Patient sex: M
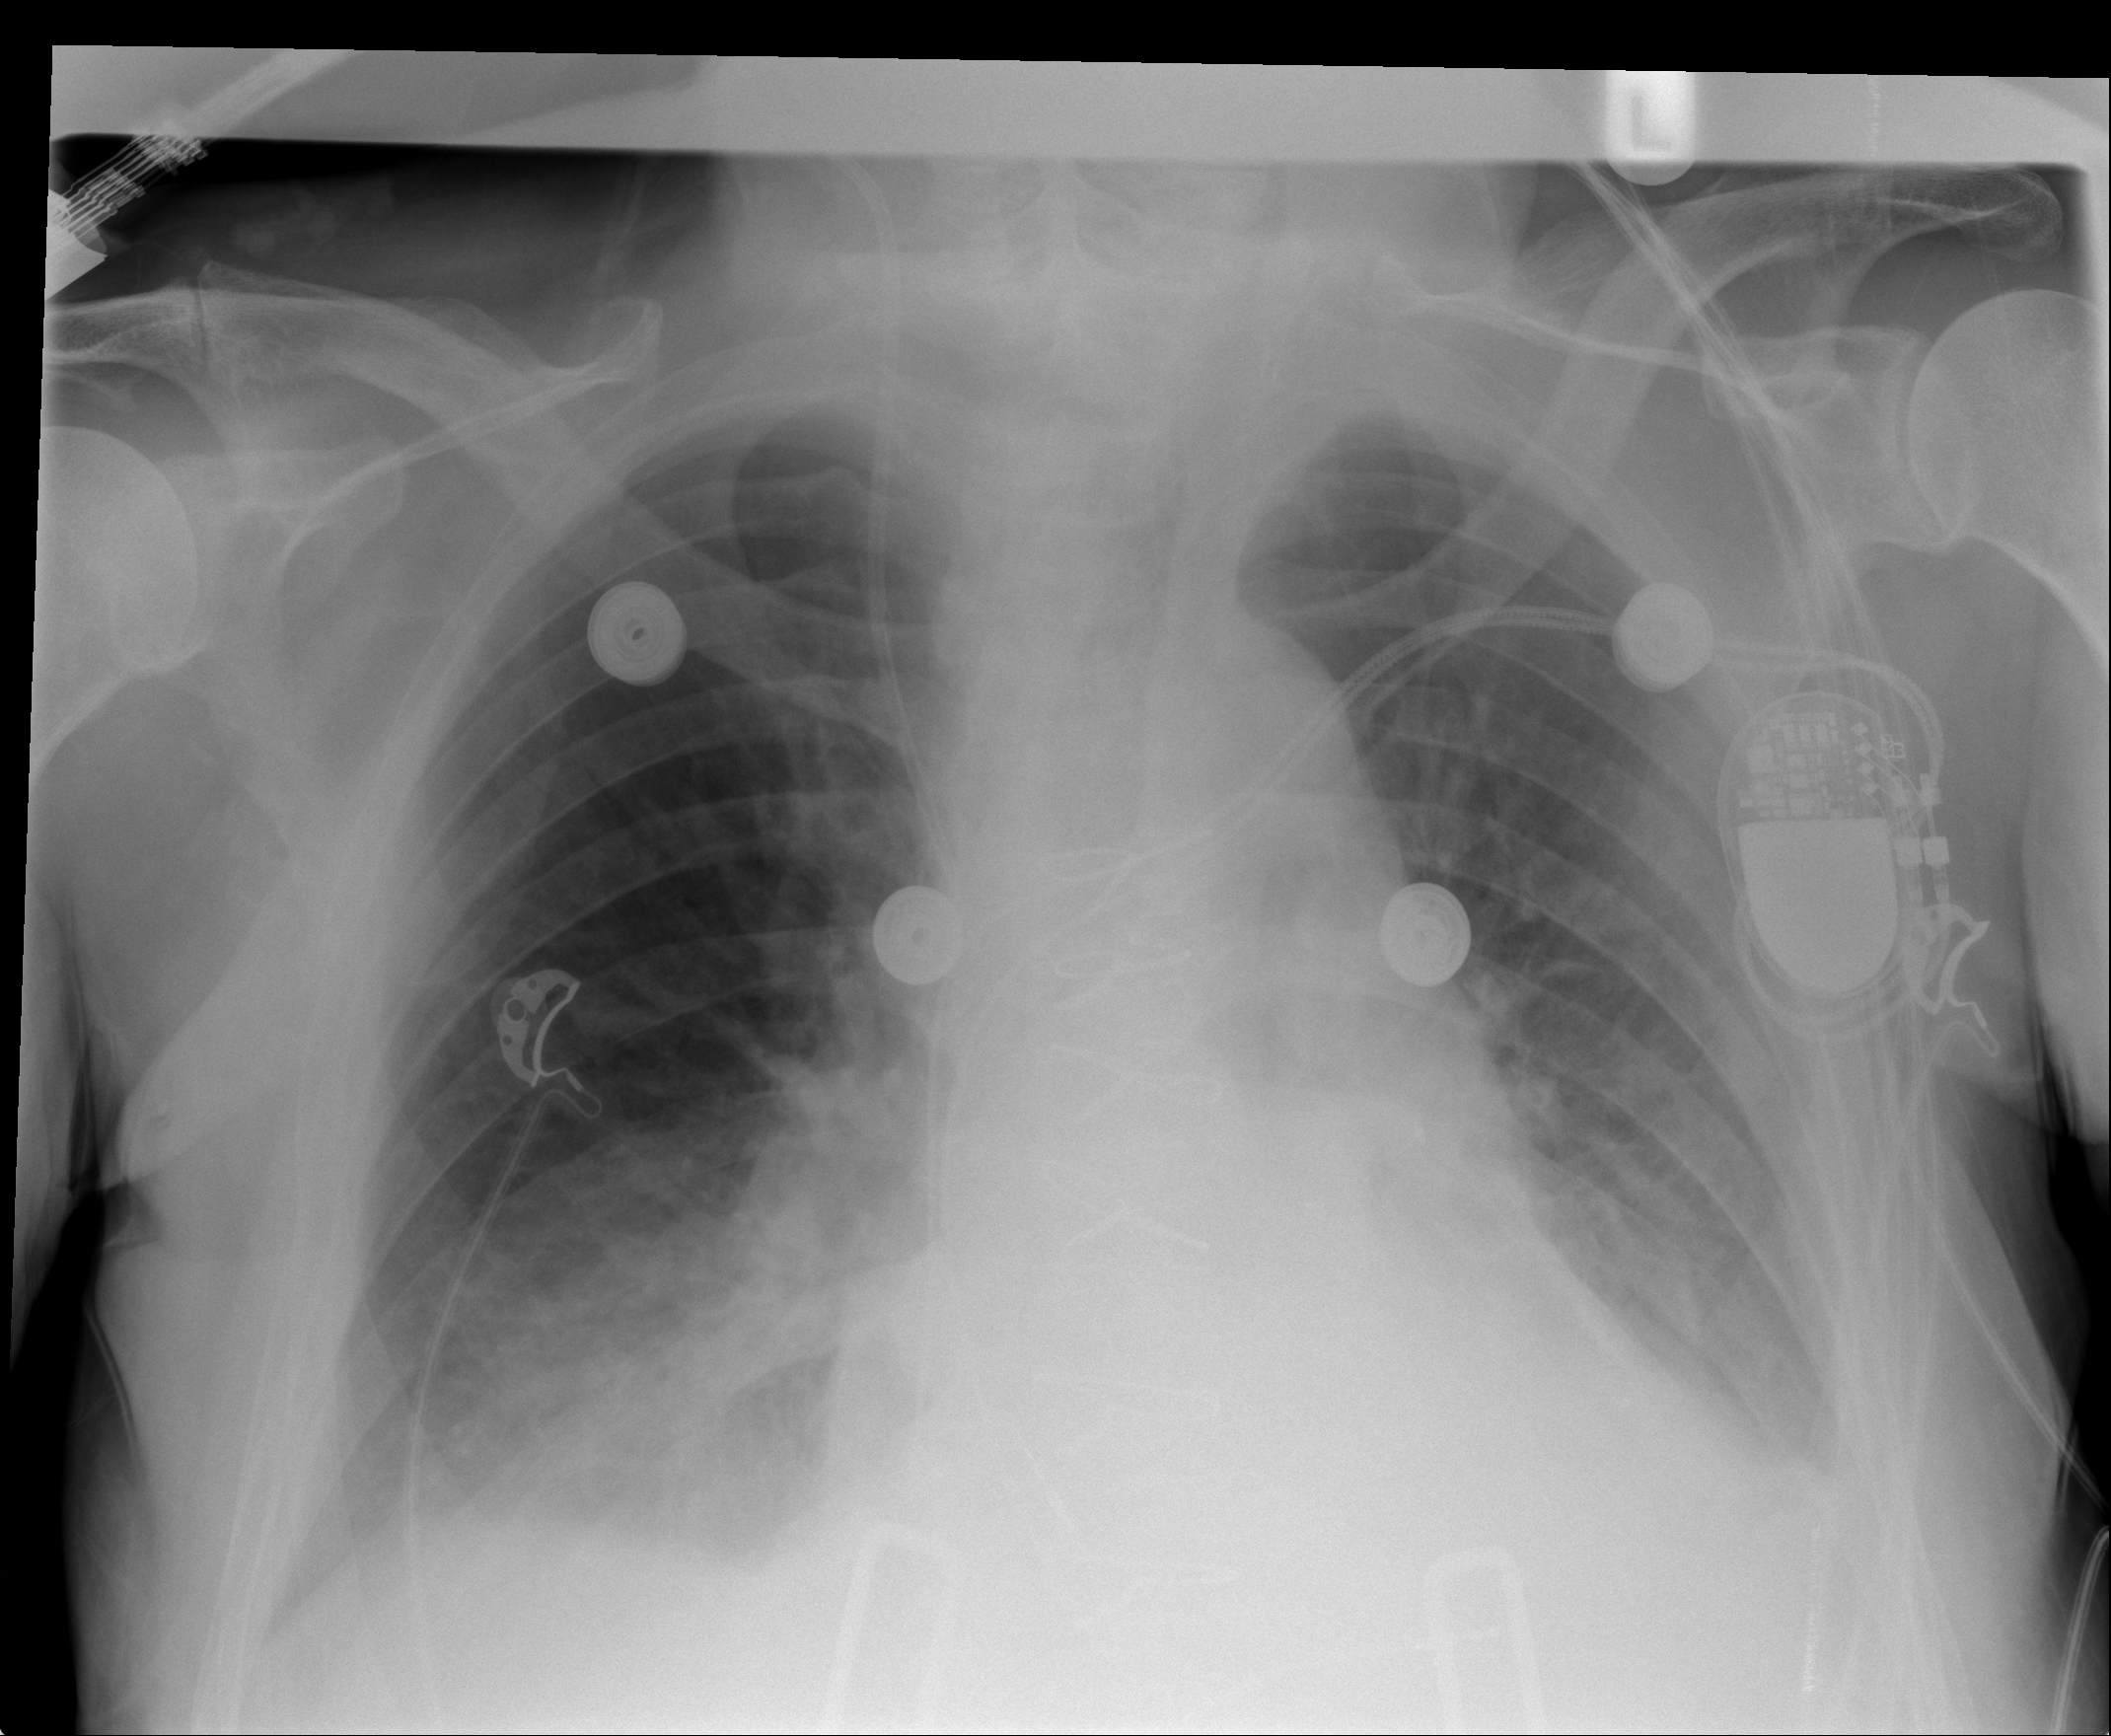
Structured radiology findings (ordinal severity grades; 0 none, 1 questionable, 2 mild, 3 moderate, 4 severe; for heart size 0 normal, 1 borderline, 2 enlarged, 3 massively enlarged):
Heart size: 1
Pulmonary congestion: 1
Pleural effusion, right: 0
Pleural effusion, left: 2
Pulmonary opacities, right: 2
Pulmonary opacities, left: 0
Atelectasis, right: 2
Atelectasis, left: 2